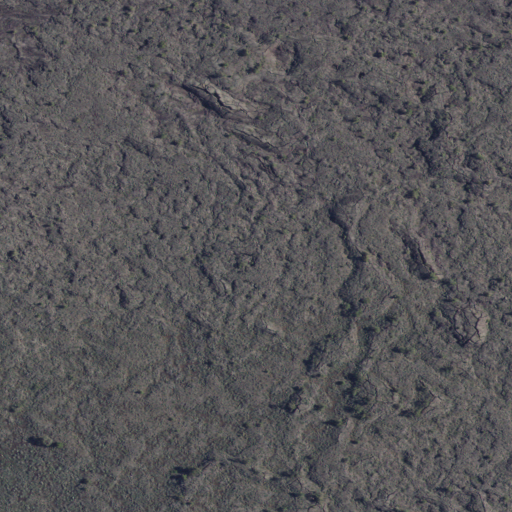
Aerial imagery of lava area in Idaho named Buffalo Caves Flow containing only shrub